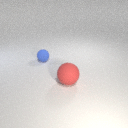
small blue rubber sphere behind large red rubber sphere